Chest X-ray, AP view. Patient: 47 years old, sex F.
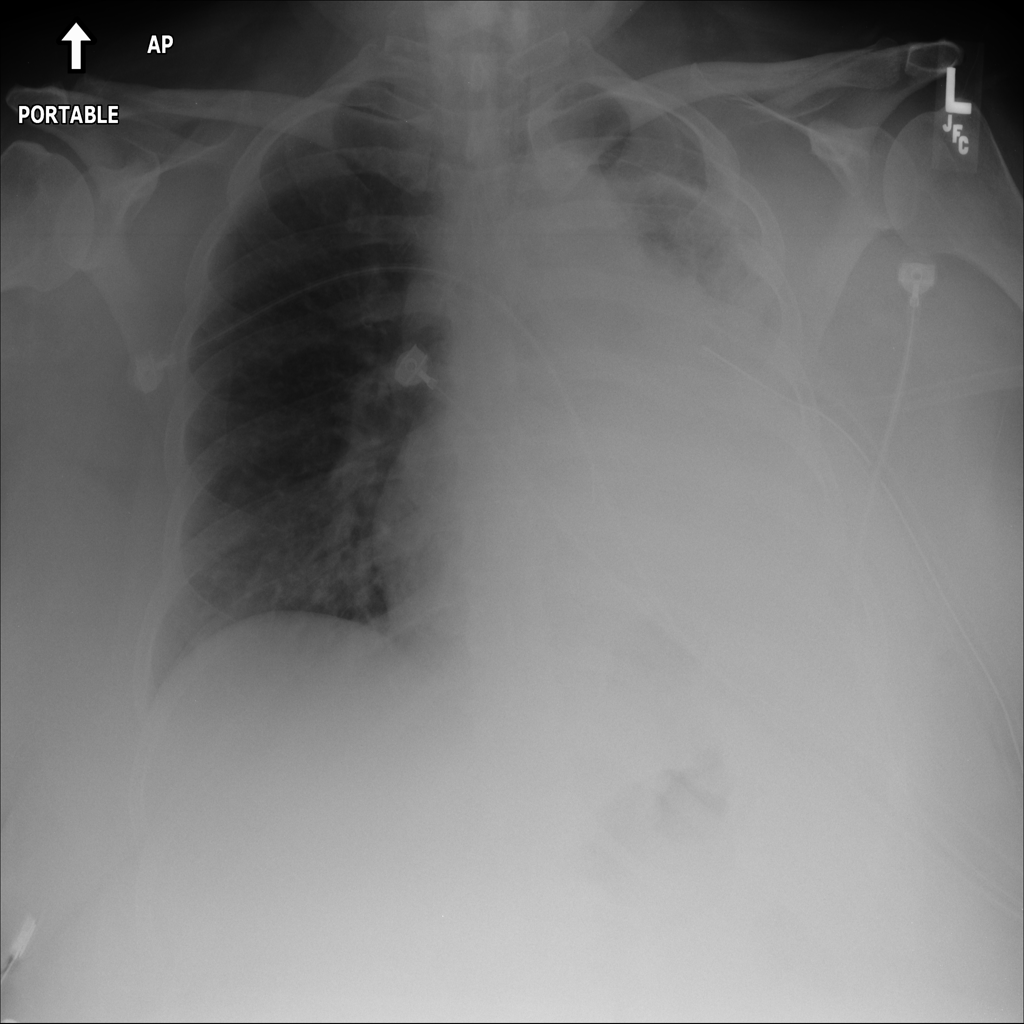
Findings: No Finding